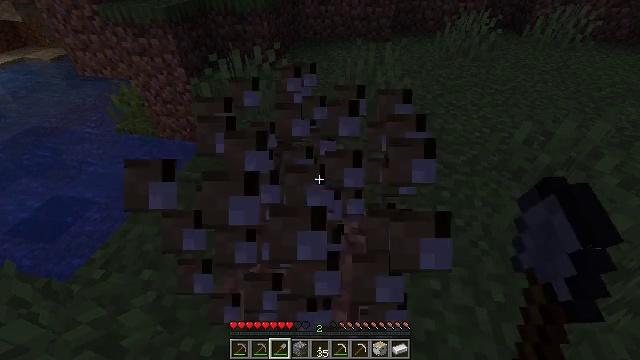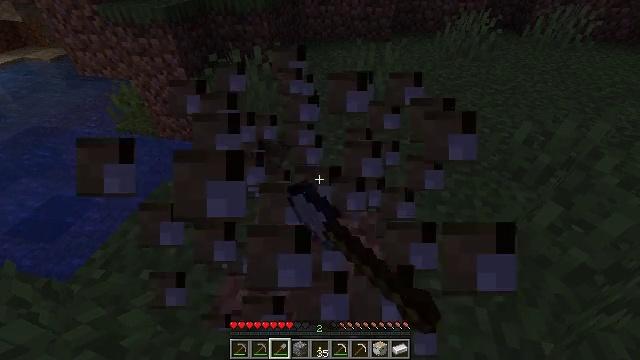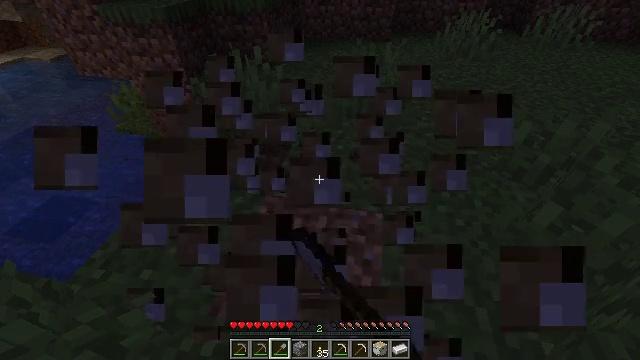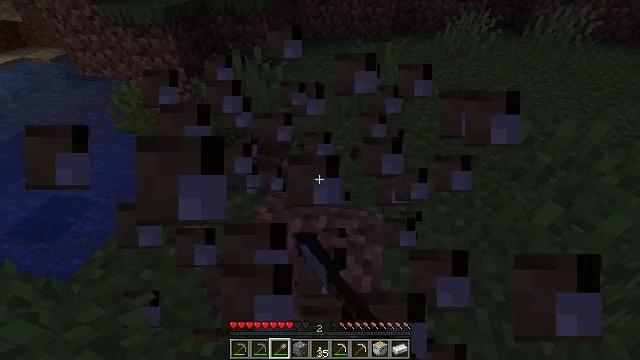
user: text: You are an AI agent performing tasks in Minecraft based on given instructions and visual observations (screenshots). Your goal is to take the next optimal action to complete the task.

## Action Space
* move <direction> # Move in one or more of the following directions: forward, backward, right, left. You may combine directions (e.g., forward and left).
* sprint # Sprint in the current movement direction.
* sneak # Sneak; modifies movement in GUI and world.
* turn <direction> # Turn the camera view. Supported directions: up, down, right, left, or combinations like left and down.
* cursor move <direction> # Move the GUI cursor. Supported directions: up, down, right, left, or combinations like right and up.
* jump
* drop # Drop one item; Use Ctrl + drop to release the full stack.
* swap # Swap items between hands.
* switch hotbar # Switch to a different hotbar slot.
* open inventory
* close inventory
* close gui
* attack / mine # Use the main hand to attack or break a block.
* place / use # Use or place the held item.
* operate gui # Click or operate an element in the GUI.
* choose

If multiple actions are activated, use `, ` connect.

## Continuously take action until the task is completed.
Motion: motion action
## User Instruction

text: Put back the crafting table.
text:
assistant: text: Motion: attack / mine
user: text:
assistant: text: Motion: attack / mine
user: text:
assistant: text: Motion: attack / mine
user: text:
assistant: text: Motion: attack / mine